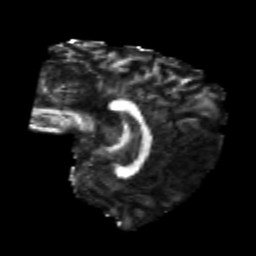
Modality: FA
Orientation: sagittal
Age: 23
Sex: male
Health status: healthy
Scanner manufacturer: philips
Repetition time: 7.388 s
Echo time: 0.08599 s